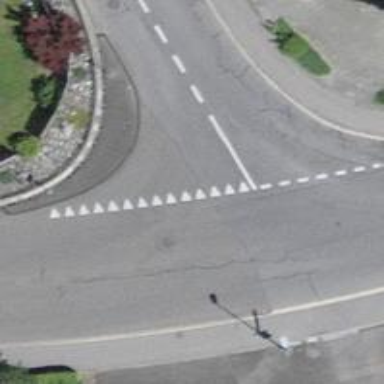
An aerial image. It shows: Road with "give way" sign.